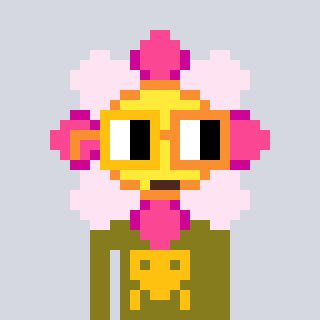
a pixel art character with square yellow and orange glasses, a flower-shaped head and a gunk-colored body on a cool background